Interaction volume radius: 10 \u00c5
Interaction volume height: 15 \u00c5
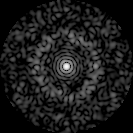
Disorder parameter: 0.8487